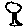
Label: tree